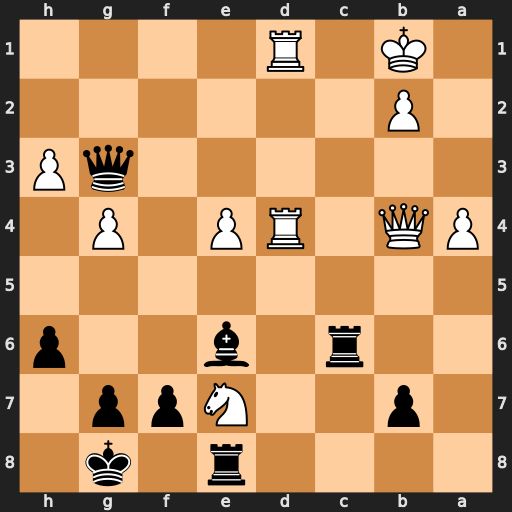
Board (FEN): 4r1k1/1p2Npp1/2r1b2p/8/PQ1RP1P1/6qP/1P6/1K1R4
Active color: b
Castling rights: -
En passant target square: -
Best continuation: Rxe7 Qxe7 Qb3